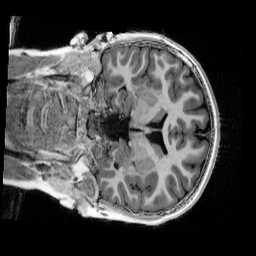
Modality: UNIT1_denoised
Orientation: coronal
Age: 10
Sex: male
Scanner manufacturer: siemens
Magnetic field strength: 3 T
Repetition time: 4 s
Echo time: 0.00303 s